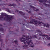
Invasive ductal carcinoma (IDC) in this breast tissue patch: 1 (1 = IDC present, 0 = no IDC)